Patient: sex F, age 69
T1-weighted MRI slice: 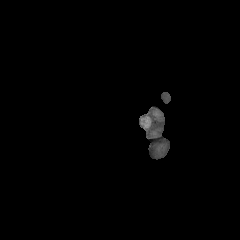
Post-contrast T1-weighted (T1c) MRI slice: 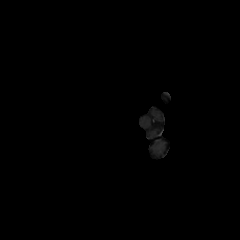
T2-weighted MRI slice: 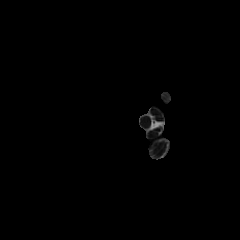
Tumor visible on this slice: no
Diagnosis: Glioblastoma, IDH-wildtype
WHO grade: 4